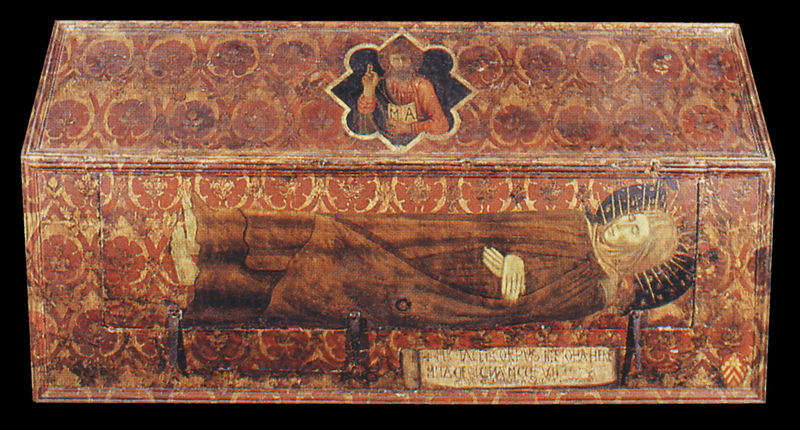
Titel: Sarg der Seligen Johanna
Künstler: Pietro da Gambassi
Schlagwörter: mann, braun, frau, holz, rot, muster, ornament, tot, gold, liegen, kopftuch, ornamente, bemalt, foto, truhe, deckel, buch, vergoldet, strahlen, liegende, tote, kasten, heiligenschein, sarg, christus, jesus, scharnier, segen, segnen, rötlich, heiliger, heilige, gefasst, golden, klappe, kästchen, sarkophag, vierpass, segensgestus, cassone, reliquiar, hausform, a, m, cartello, hausförmig, m a